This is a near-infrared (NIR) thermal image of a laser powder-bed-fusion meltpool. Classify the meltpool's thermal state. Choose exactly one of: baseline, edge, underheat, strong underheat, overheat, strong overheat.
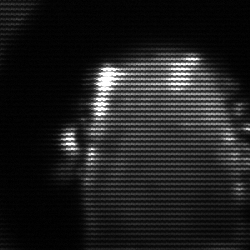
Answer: baseline